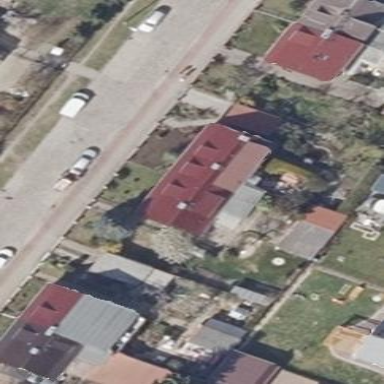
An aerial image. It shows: Simple house.